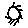
Label: sun